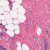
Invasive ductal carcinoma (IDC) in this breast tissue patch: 1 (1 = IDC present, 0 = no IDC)